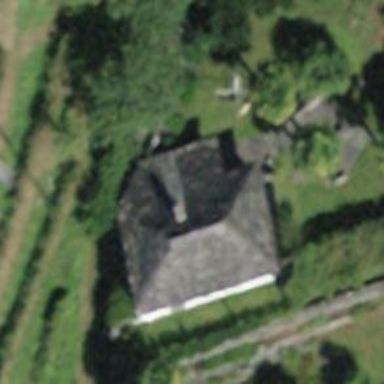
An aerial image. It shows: Hut.